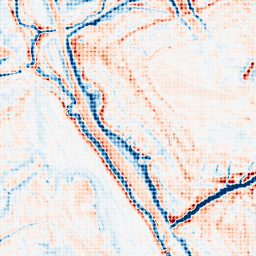
Category: edge_preserving
Decomposition family: guided
Decomposition parameters: radius: 4
eps: 0.01
Upsampling method: sinc_blackman
Upsampling parameters: scale: 4
kernel_size: 4
Upsampling scale: 4